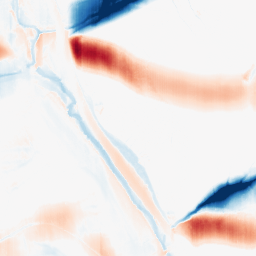
Category: morphological
Decomposition family: morphological_ellipse
Decomposition parameters: operation: average
width: 50
height: 5
Upsampling method: quadratic
Upsampling parameters: scale: 8
Upsampling scale: 8